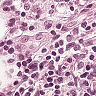
Metastatic tissue present: no